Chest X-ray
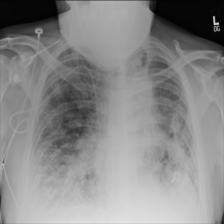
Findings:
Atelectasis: negative
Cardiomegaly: negative
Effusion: negative
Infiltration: negative
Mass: negative
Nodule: negative
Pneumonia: negative
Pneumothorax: negative
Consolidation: negative
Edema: negative
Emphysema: negative
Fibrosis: negative
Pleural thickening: negative
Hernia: negative